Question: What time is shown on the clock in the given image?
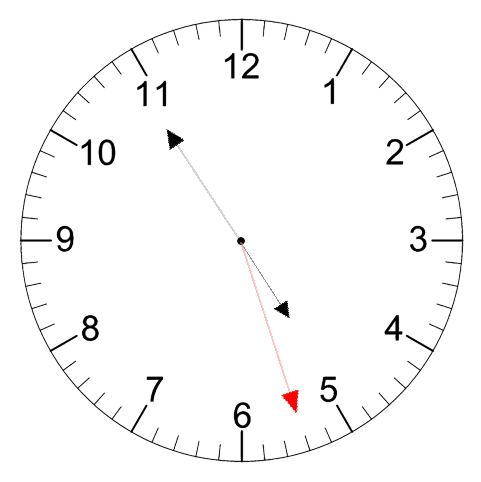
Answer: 04:54:27